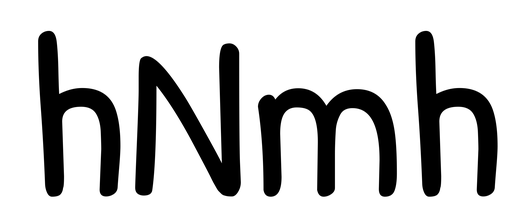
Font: PatrickHand-Regular